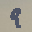
Label: 9